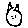
Label: cat